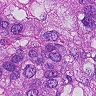
Metastatic tissue present: yes